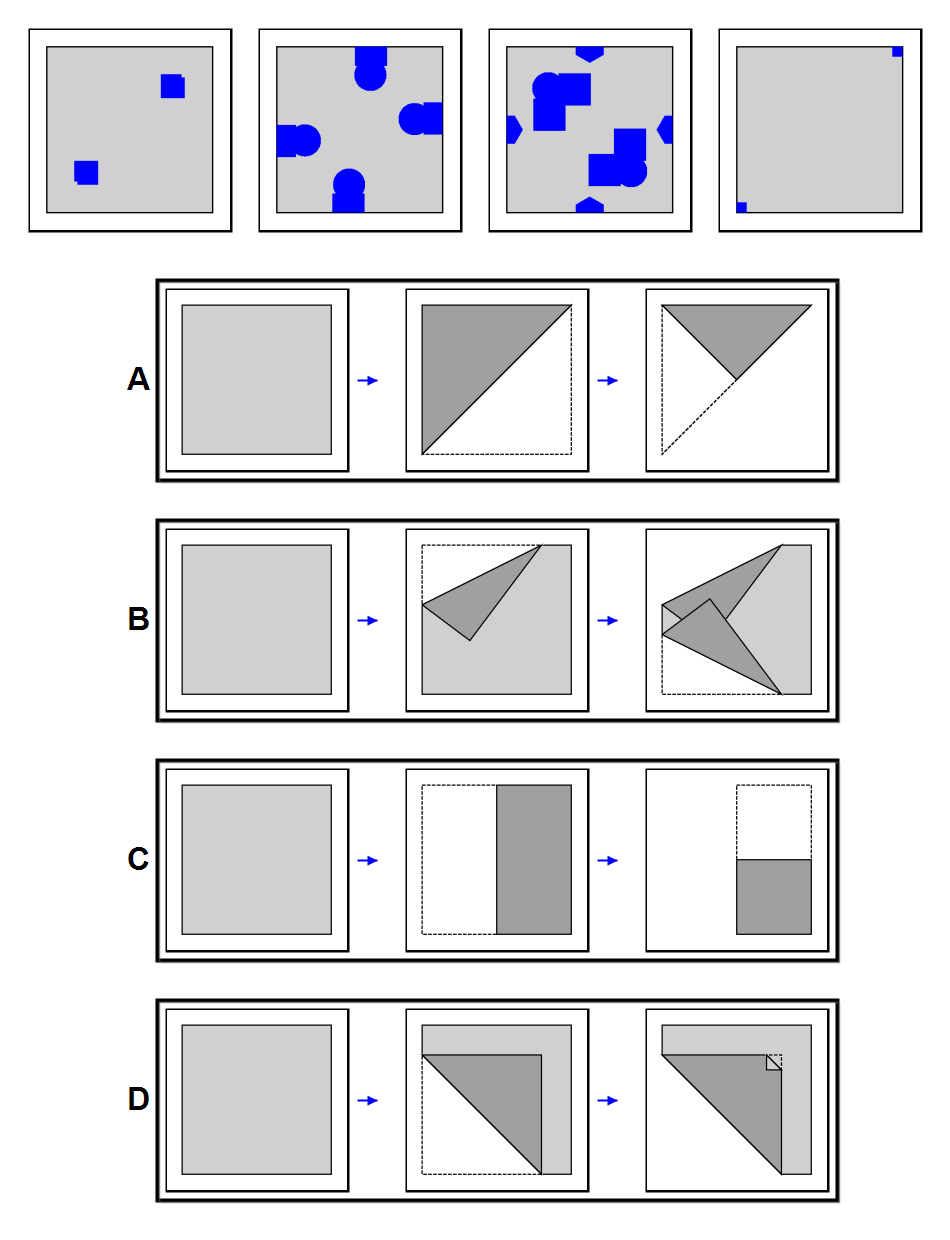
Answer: A